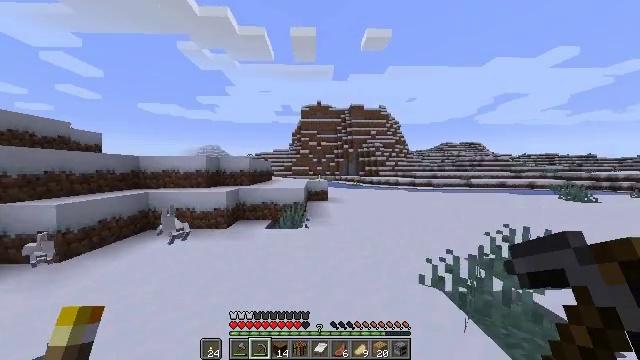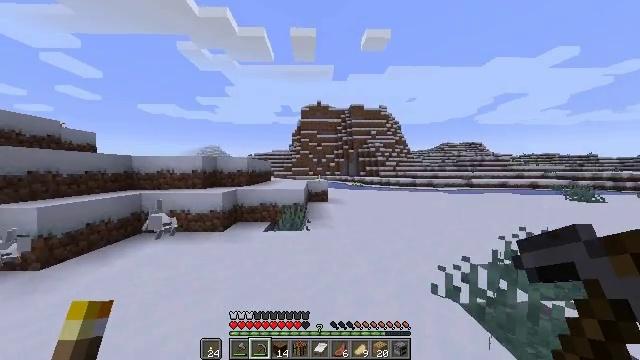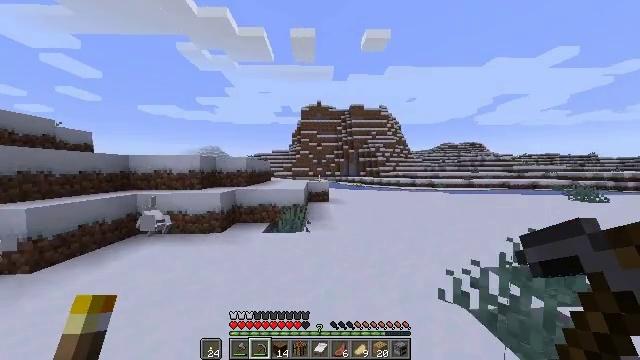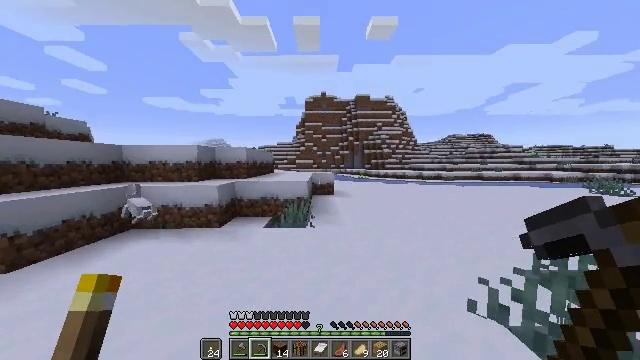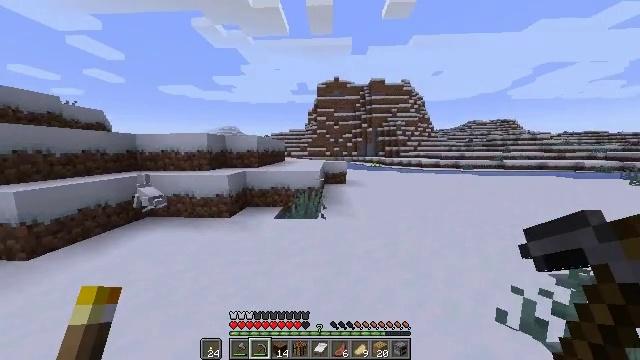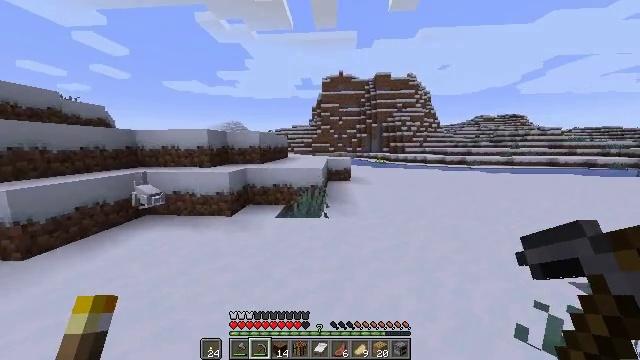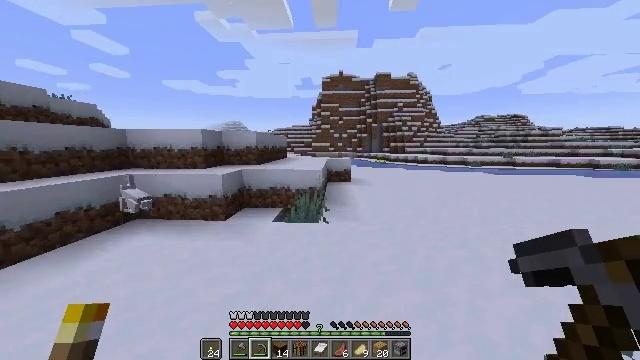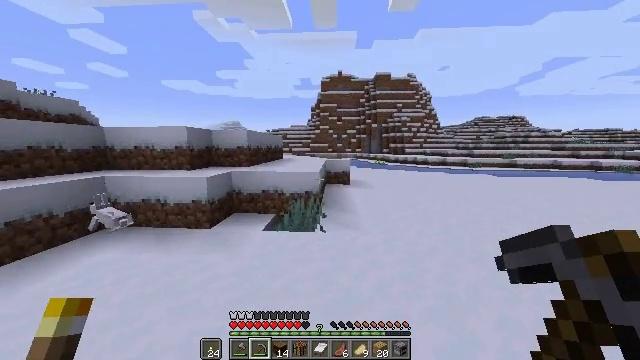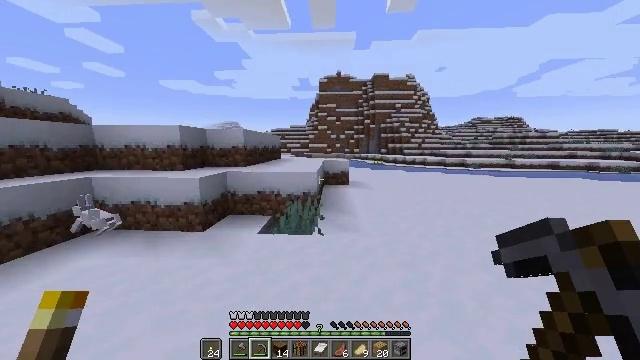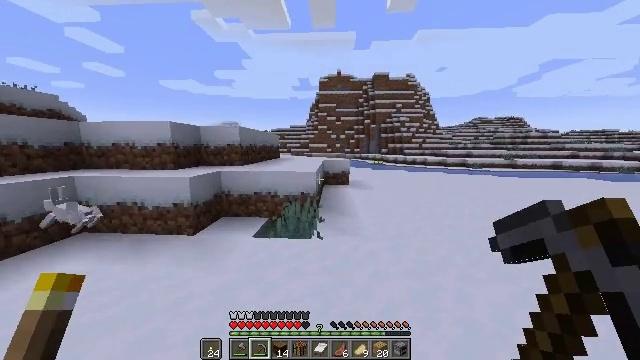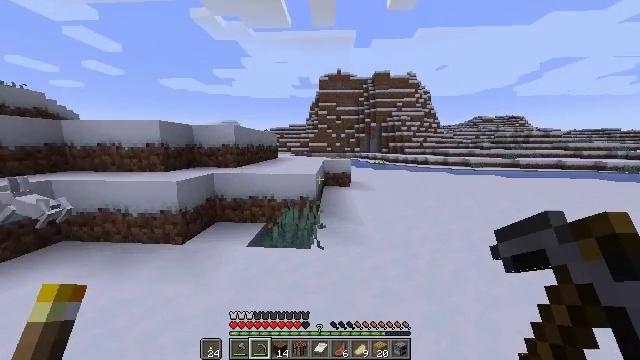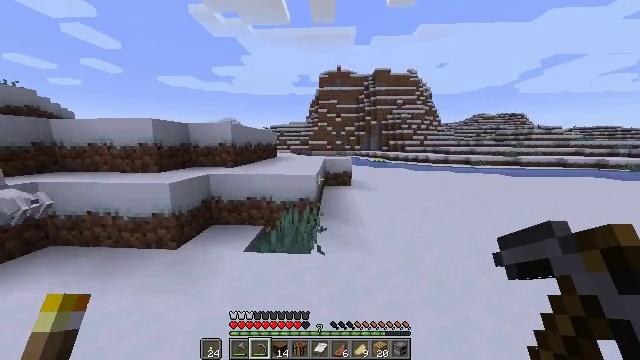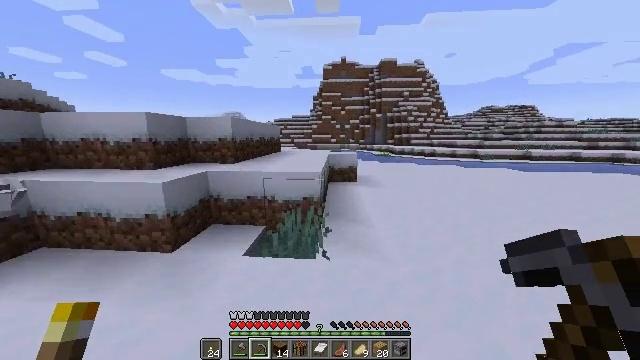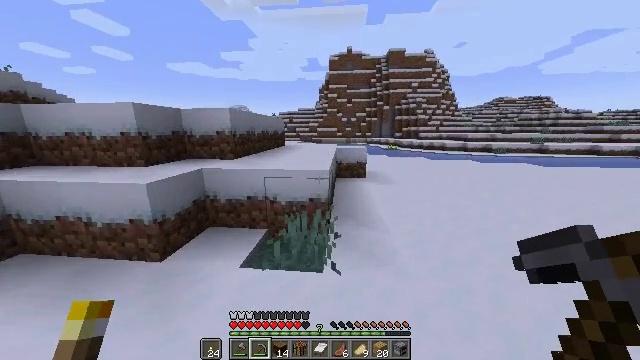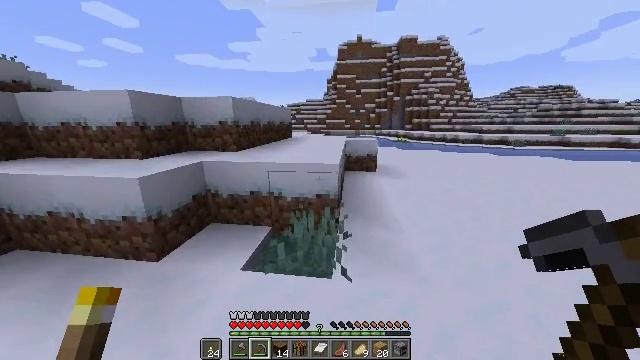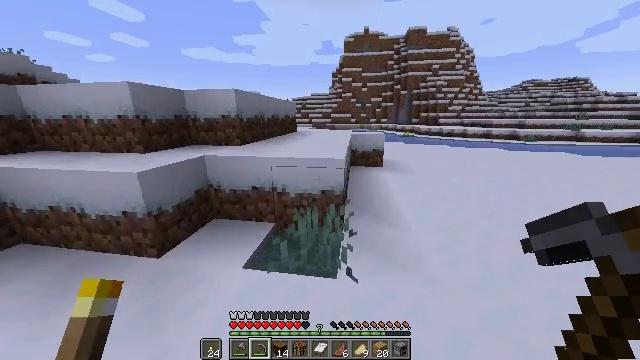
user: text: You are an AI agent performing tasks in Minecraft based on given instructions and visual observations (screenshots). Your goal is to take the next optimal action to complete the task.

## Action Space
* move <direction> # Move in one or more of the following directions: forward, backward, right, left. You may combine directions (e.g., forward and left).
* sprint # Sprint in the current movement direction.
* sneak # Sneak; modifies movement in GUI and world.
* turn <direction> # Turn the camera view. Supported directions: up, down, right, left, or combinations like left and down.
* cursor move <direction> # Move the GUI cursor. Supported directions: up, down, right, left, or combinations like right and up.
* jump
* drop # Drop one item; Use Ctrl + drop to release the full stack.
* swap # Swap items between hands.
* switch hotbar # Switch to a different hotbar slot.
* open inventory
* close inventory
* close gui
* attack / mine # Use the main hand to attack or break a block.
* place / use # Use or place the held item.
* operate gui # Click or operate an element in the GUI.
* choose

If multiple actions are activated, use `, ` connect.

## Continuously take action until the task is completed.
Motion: motion action
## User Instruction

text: Break the ice to collect it.
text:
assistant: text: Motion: move forward
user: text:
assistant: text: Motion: move forward
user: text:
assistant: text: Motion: move forward, turn left and down
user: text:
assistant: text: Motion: move forward, turn left and down
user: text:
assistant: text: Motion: move forward, turn left and down
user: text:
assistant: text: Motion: move forward
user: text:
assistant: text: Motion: move forward
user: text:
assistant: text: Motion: move forward
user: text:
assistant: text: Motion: move forward
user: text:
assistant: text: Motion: move forward
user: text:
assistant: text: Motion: move forward
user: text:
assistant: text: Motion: move forward, turn left and down
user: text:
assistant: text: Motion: move forward, turn left and down
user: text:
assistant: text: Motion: move forward, turn left and down
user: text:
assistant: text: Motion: move forward, turn left and down
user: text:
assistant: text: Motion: move forward, turn down
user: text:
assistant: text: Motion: move forward, turn down
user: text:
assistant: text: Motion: move forward, turn down
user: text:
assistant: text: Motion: move forward, turn down
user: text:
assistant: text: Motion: move forward, jump
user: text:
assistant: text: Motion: move forward, jump
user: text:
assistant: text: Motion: move forward, jump
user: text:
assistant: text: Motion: move forward, jump
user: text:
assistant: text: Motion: move forward, jump
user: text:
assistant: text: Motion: move forward
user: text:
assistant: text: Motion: move forward
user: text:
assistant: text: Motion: move forward
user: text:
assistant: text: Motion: move forward
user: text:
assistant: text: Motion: move forward
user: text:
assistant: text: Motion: move forward, sprint